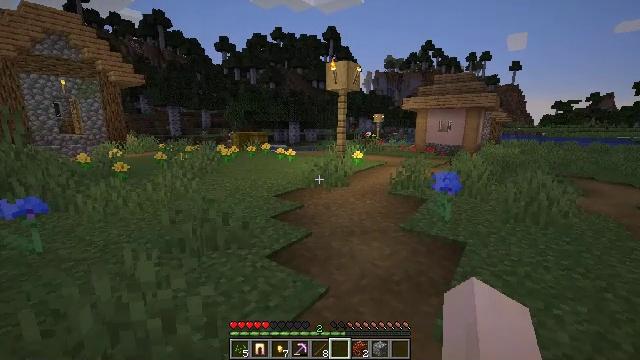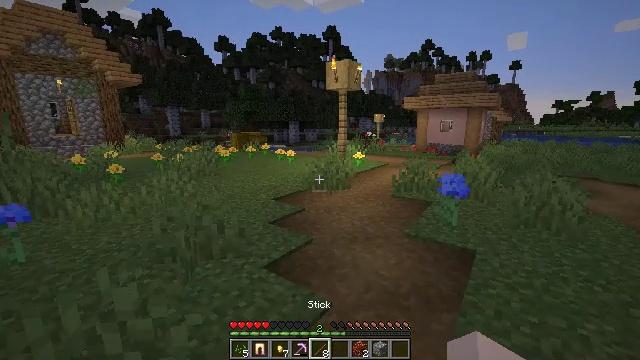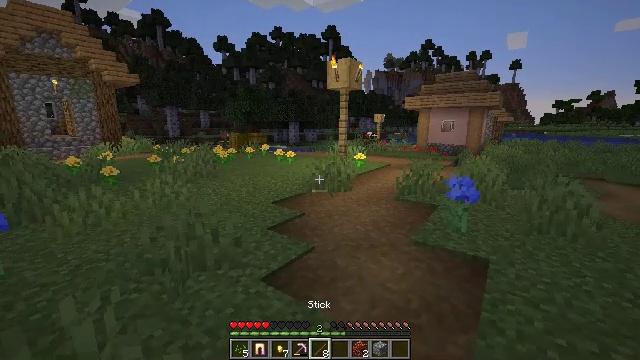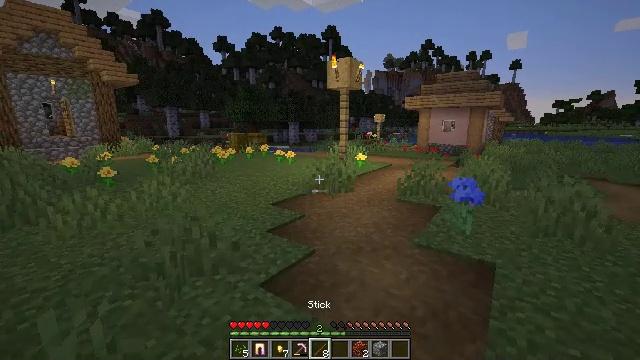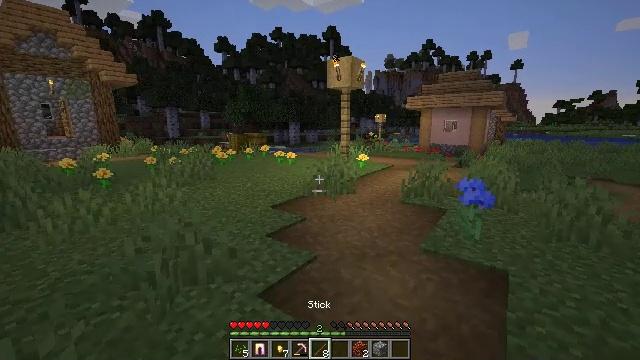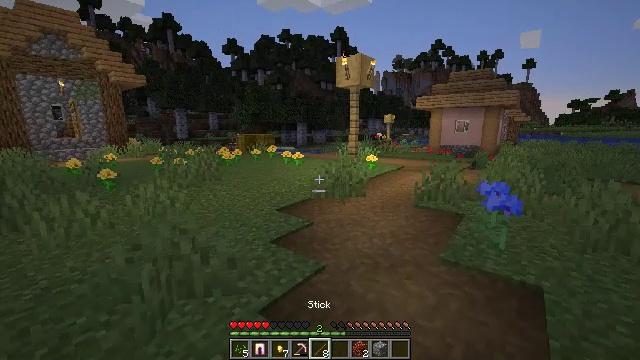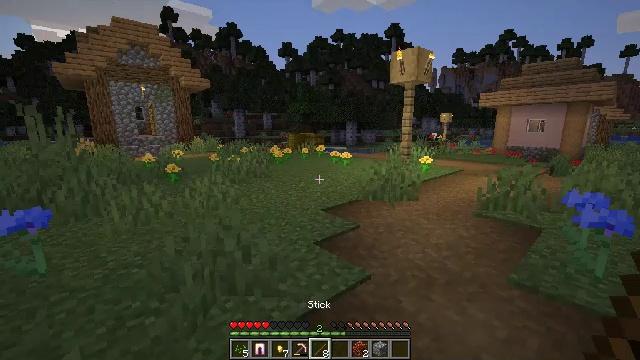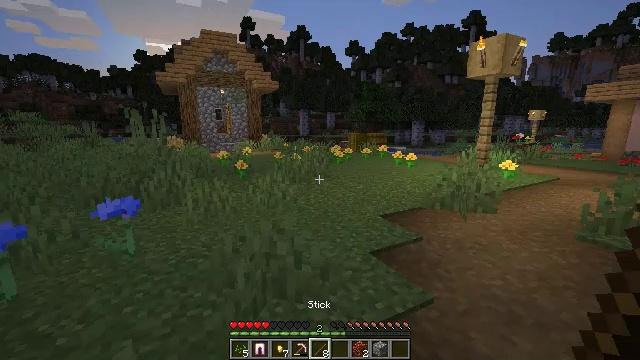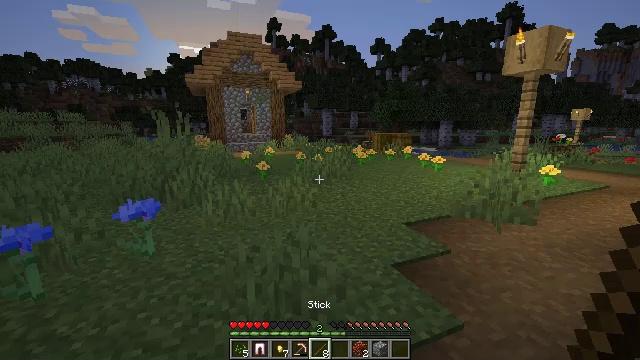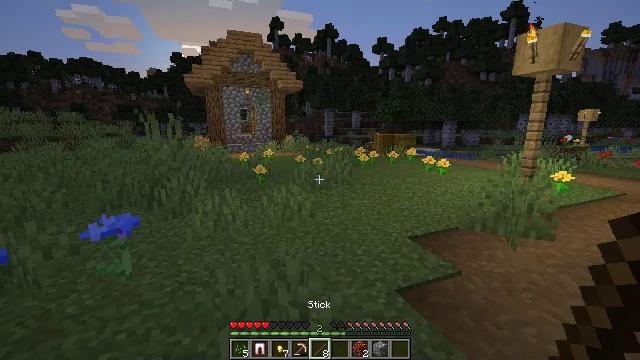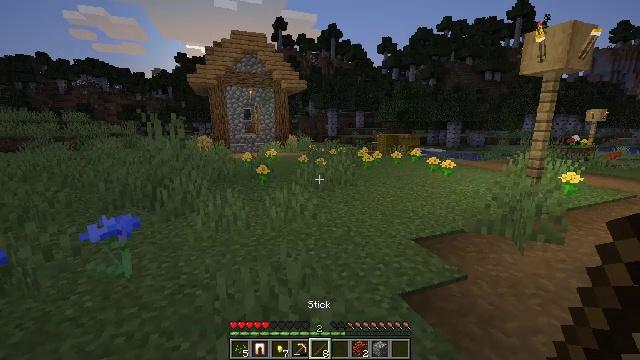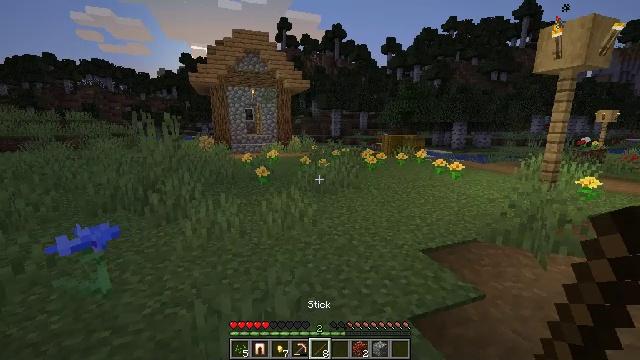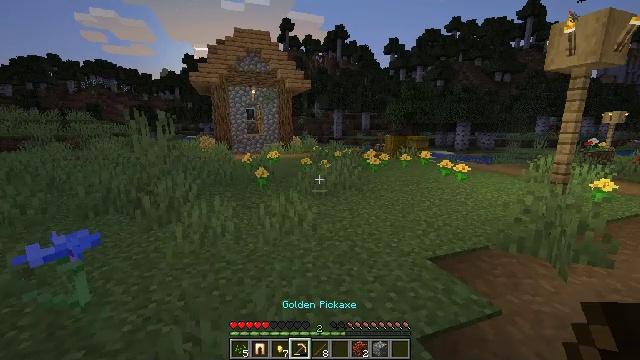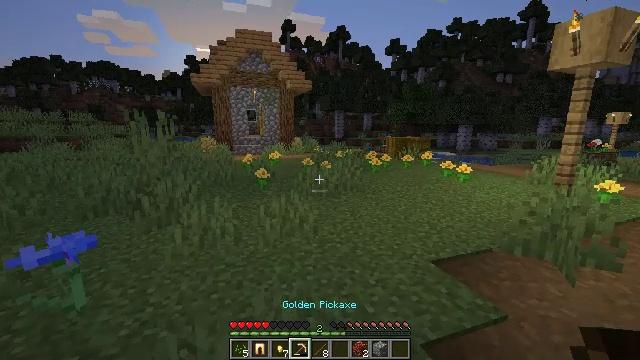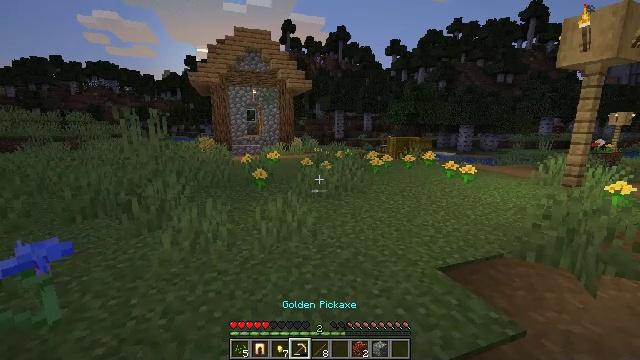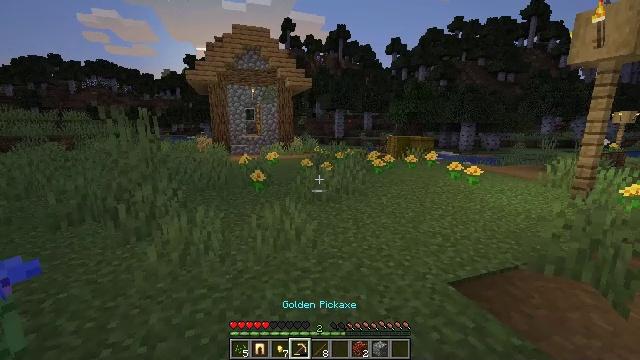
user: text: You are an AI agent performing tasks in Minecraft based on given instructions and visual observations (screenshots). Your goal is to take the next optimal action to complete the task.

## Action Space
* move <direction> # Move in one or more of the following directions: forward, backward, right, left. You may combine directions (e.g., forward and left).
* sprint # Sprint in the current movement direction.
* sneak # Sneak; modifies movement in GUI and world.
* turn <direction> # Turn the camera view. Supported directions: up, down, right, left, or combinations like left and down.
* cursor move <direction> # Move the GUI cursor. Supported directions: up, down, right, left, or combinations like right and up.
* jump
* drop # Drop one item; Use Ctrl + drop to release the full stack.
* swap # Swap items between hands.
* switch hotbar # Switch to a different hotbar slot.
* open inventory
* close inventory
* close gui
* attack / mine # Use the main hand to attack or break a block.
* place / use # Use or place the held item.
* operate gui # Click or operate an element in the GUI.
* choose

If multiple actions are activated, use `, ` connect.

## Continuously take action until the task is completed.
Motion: motion action
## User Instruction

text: Break the cobblestone to create a path.
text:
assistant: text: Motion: move forward
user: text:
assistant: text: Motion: move forward
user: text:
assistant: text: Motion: move forward
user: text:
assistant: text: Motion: move forward
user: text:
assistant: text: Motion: move forward, turn left
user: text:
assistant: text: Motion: move forward, turn left
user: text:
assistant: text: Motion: move forward, turn left
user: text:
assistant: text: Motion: move forward, turn left
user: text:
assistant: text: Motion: move forward
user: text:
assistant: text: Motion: move forward
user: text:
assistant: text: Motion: move forward
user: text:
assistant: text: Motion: move forward
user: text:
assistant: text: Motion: move forward
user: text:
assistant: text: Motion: move forward
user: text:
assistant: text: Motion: move forward
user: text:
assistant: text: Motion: move forward
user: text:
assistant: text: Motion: move forward
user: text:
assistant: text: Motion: move forward
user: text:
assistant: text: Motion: move forward
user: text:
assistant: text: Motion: move forward, turn left and up
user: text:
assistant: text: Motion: move forward, turn left and up
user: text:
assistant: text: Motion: move forward, turn left and up
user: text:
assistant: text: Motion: move forward, turn left and up
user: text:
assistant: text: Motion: move forward, turn left and up
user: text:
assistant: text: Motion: move forward, turn left and up
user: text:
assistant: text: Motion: move forward, turn left
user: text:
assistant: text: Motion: move forward
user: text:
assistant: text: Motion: move forward
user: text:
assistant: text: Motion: move forward
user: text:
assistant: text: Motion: move forward